Interaction volume radius: 5 \u00c5
Interaction volume height: 30 \u00c5
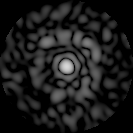
Disorder parameter: 0.8546